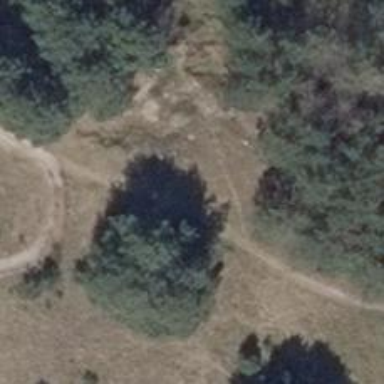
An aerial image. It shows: Grassy path.